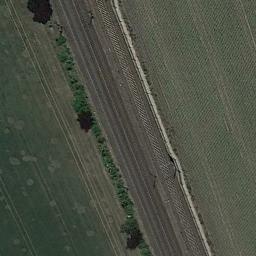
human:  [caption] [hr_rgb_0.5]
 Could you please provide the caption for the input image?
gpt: There are many trees beside the railway .

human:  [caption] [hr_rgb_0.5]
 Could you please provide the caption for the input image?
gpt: The two railway go through the lawn .

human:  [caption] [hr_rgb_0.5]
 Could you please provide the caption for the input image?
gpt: There are two trains passing by in the picture .

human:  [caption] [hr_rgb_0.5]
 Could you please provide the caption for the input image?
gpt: The railway is next to the grass .

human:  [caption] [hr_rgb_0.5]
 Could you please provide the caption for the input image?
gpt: There are green meadows beside the railway .